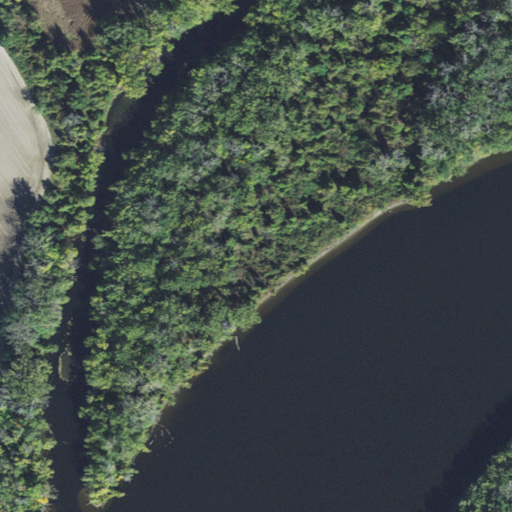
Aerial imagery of island in Massachusetts named Shepherd Island containing open water, woody wetlands, cultivated crops, deciduous forest, herbaceous wetlands, and evergreen forest